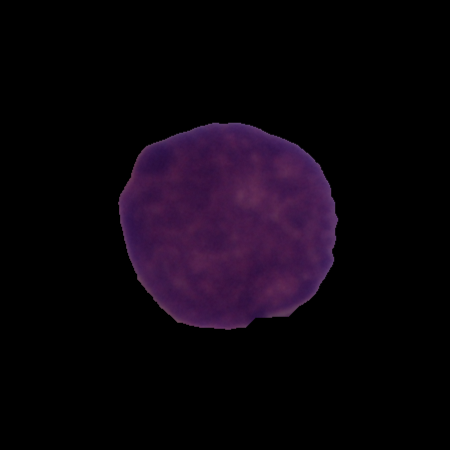
Label: cancer